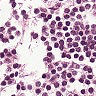
Metastatic tissue present: no